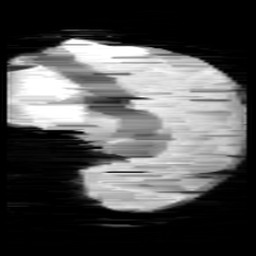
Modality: minIP
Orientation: sagittal
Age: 12
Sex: male
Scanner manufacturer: siemens
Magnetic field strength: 3 T
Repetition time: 0.027 s
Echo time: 0.02 s